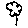
Label: flower